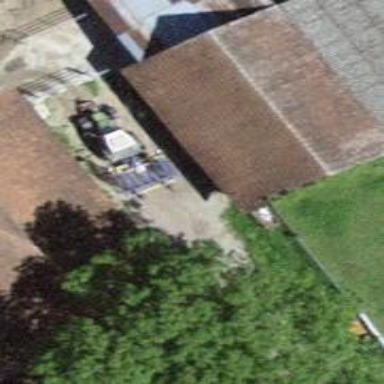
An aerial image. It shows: Barn.